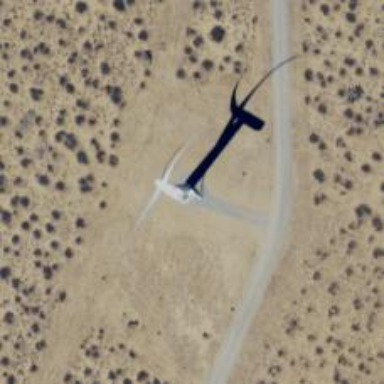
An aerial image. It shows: Wind turbine generator made by Vestas. The generator utilizes wind as its power source and belongs to the horizontal axis type.